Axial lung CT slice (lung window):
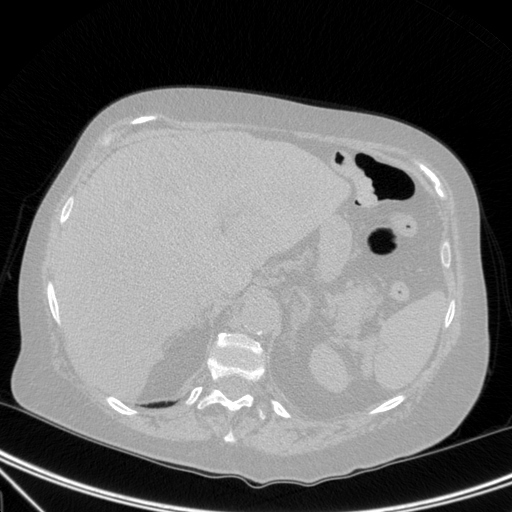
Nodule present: no